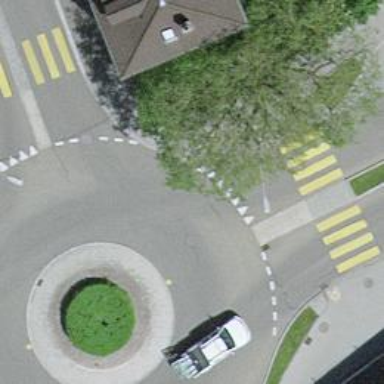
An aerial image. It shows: Paved tertiary road leading to roundabout.